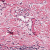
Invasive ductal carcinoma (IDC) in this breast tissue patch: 1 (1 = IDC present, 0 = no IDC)